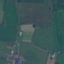
Label: Pasture